Question: My layout is very complex. I have to make full page scrollable so what i did is - i have a gridView adapter for my gridview items and one custom adapter which has four tabs and then i set my gridview in that custom adapter. Then this whole view is set on my main activity which has a listview so its now scrolling with full page but issue is with memory.
I have 4 tab click events on custom adapter from which i am sending those click events through put extra to main activity where i have four web service and a condition that if 1st tab is selected then 1st web service call will occur and new adapter will set on main activity.
: when i click on 1st tab my memory size is 130 MB and on click of 2nd tab it raises to double so and same thing is happen when i click on 3rd tab. I am using lazy loading for loading my images which also maintains my caching, i have tried clear(), notifyDataSetChanged() but doesn't make any change. My memory is increasing on each click of tabs.
Here is my code:
:
'''
public class GallaryLoginMainActivity<T> extends BaseClass {
/**
* Description:Declare the UI components.
*/
private List<ArrayList<HashMap<String, String>>> data = null;
private ListView lstGallaryMain = null;
public ArrayList<HashMap<String, String>> userDataActivity;
public ArrayList<HashMap<String, String>> userDataSecondActivity;
private ProgressDialog loadingDialog = null;
LinkedHashMap<String, String> linkedMap;
ArrayList<Assignment> assignmentArrayList;
private String selectedTab = "popular";
private ImageLoader imageloader;
// public static ArrayAdapter mAdapter;
public ArrayAdapter mAdapter;
/**
* Description:This method use for prepare the request to get the response
* from API
*
*/
public void MediaGetFiles() {
final GallerySaxParserForGetFiles gsp = new GallerySaxParserForGetFiles();
final RestService restService = new RestService();
try {
linkedMap = new LinkedHashMap<String, String>();
gsp.parseXML(restService.getResponse());
// userDataActivity = new ArrayList<HashMap<String, String>>();
userDataActivity = gsp.userData;
System.out.println("RR : userDataActivity from LoginMainAct :" + userDataActivity.size());
System.out.println("RR : from userdataactivty for item:" + userDataActivity.get(0).toString());
data.add(userDataActivity);
} catch (Exception e) {
e.printStackTrace();
}
}
/**
* Description:This method use for prepare the request to get the response
* from API
*
*/
public void MediaGetFilesInfo() {
// new Thread(new Runnable() {
// public void run() {
GallerySaxParserForGetFileInfo gisp = new GallerySaxParserForGetFileInfo();
try {
RestService restService = new RestService();
linkedMap = new LinkedHashMap<String, String>();
System.out.println("From GallaryUserLoginMainActivity1 : " + restService.getResponse());
gisp.parseXML(restService.getResponse());
userDataSecondActivity = new ArrayList<HashMap<String, String>>();
userDataSecondActivity = gisp.userSecondData;
data.add(userDataSecondActivity);
} catch (Exception e) {
e.printStackTrace();
}
// }
// }).start();
}
/**
* Description:This method use for prepare the request to get the response
* from API
*
*/
public void MediaGetShortedFilesByPopuler() {
final GallerySaxParserForGetFiles gsp = new GallerySaxParserForGetFiles();
final RestService restService = new RestService();
try {
linkedMap = new LinkedHashMap<String, String>();
gsp.parseXML(restService.getResponse());
userDataActivity = new ArrayList<HashMap<String, String>>();
userDataActivity = gsp.userData;
data.add(userDataActivity);
data.add(userDataSecondActivity);
// };
// }.execute();
} catch (Exception e) {
e.printStackTrace();
}
}
/**
* Description:This method use for prepare the request to get the response
* from API
*
*/
public void MediaGetShortedFilesByRecent() {
final GallerySaxParserForGetFiles gsp = new GallerySaxParserForGetFiles();
final RestService restService = new RestService();
try {
linkedMap = new LinkedHashMap<String, String>();
gsp.parseXML(restService.getResponse());
userDataActivity = new ArrayList<HashMap<String, String>>();
userDataActivity = gsp.userData;
data.add(userDataActivity);
data.add(userDataSecondActivity);
} catch (Exception e) {
e.printStackTrace();
}
}
/**
* Description:This method use for prepare the request to get the response
* from API
*
*/
public void MediaGetShortedFilesByComment() {
final GallerySaxParserForGetFiles gsp = new GallerySaxParserForGetFiles();
final RestService restService = new RestService();
try {
linkedMap = new LinkedHashMap<String, String>();
gsp.parseXML(restService.getResponse());
userDataActivity = new ArrayList<HashMap<String, String>>();
userDataActivity = gsp.userData;
data.add(userDataActivity);
data.add(userDataSecondActivity);
} catch (Exception e) {
e.printStackTrace();
}
}
/**
* Description:This method use for prepare the request to get the response
* from API
*
*/
public void MediaGetShortedFilesByNearBy() {
final GallerySaxParserForGetFiles gsp = new GallerySaxParserForGetFiles();
final RestService restService = new RestService();
try {
linkedMap = new LinkedHashMap<String, String>();
gsp.parseXML(restService.getResponse());
userDataActivity = new ArrayList<HashMap<String, String>>();
userDataActivity = gsp.userData;
data.add(userDataActivity);
data.add(userDataSecondActivity);
} catch (Exception e) {
e.printStackTrace();
}
}
/** Called when the activity is first created. */
@Override
protected void onCreate(Bundle savedInstanceState) {
super.onCreate(savedInstanceState);
setContentView(R.layout.gallary_login_main_page_list);
init(GallaryLoginMainActivity.this, R.id.main, getIntent());
data = new ArrayList<ArrayList<HashMap<String, String>>>();
imageloader = new ImageLoader(getApplicationContext());
Intent intent = getIntent();
if (intent.getExtras().getString("SELECTED_TAB") != null) {
selectedTab = intent.getExtras().getString("SELECTED_TAB");
}
/*
*
* This method is used to Show The loading dialog till the data
* loads for main page.
*/
new AsyncTask<Void, Void, Void>() {
protected void onPreExecute() {
loadingDialog = ProgressDialog.show(GallaryLoginMainActivity.this, "", "Loading. Please wait...", true);
}
@Override
protected Void doInBackground(Void... params) {
return null;
};
protected void onPostExecute(Void result) {
if (selectedTab.equalsIgnoreCase("popular")) {
MediaGetShortedFilesByPopuler();
} else if (selectedTab.equalsIgnoreCase("recent")) {
MediaGetShortedFilesByRecent();
} else if (selectedTab.equalsIgnoreCase("commented")) {
MediaGetShortedFilesByComment();
}
if (mAdapter != null) {
mAdapter = null;
mAdapter.clear();
}
if (mAdapter == null) {
lstGallaryMain = (ListView) findViewById(R.id.lstGallaryMain);
mAdapter = new GalleryCustomAdapterForMainPage<T>(GallaryLoginMainActivity.this, data);
// mAdapter.notifyDataSetChanged();
}
lstGallaryMain.setAdapter(mAdapter);
if (loadingDialog != null && loadingDialog.isShowing()) {
loadingDialog.dismiss();
}
};
}.execute();
}
}
@Override
protected void onResume() {
System.gc();
super.onResume();
}
@Override
protected void onPause() {
super.onPause();
System.gc();
}
@Override
public void onLowMemory() {
super.onLowMemory();
imageloader.clearCache();
}
@Override
protected void onDestroy() {
lstGallaryMain.setAdapter(null);
userDataActivity = null;
userDataSecondActivity = null;
System.gc();
super.onDestroy();
}
}
'''
:
'''
public class GalleryCustomAdapterForMainPage<T> extends ArrayAdapter<T> {
public static int gridviewHeight = 0;
private GridView refGridView;
/**
* Description:Declare the UI components.
*/
List<ArrayList<HashMap<String, String>>> data = null;
public ArrayList<HashMap<String, String>> userDataActivity;
public ArrayList<HashMap<String, String>> userDataSecondActivity;
private ProgressDialog loadingDialog = null;
// AQuery listAQ;
private Activity mContext = null;
private LayoutInflater inflater = null;
Bitmap galleryBitmapHadnling = null;
private PopupWindow mpopup;
LinkedHashMap<String, String> linkedMap;
Holder1 h1;
GalleryMainActivityGridViewAdapter gmaga = null;
private ImageLoader imageloader;
/**
* This method is use to set object that will control the listview
*
* @param activity
* that creates this thing
* @param data
* bind to this listview
*/
// This Class is used to Declare a CustomAdapter that we use to join the
// data set and the ListView
public GalleryCustomAdapterForMainPage(Activity activity, List data) {
super(activity, R.layout.gallery_main_page_content, data);
this.mContext = activity;
// listAQ = new AQuery(mContext);
this.data = data;
this.userDataActivity = this.data.get(0);
System.out.println("userDataActivity is : " + userDataActivity);
this.userDataSecondActivity = this.data.get(1);
// listAQ = new AQuery(mContext);
// Get a new instance of the layout view
inflater = (LayoutInflater) activity.getSystemService(Context.LAYOUT_INFLATER_SERVICE);
imageloader = new ImageLoader(mContext);
}
// Total number of things contained within the adapter
@Override
public int getCount() {
return this.data.size() - 1;
}
// create View for each item referenced by the Adapter
@SuppressWarnings("deprecation")
@Override
public View getView(int position, View convertView, ViewGroup parent) {
if (convertView == null) {
/* create a new view of our layout and inflate it in the row */
// Inflate the layout
convertView = inflater.inflate(R.layout.gallery_main_page_content, null);
// System.gc();
h1 = new Holder1();
// Initialize the UI components
h1.imgView_Gallery_Main_Background = (ImageView) convertView.findViewById(R.id.imgView_Gallery_Main_Background);
h1.txtView_main_img_title = (TextView) convertView.findViewById(R.id.txtView_main_img_title);
Typeface typeForTitile = Typeface.createFromAsset(getContext().getAssets(), "fonts/helvetica_bold_neue.ttf");
h1.txtView_main_img_title.setTypeface(typeForTitile);
h1.texView_featured = (TextView) convertView.findViewById(R.id.texView_featured);
Typeface typeForFeatured = Typeface.createFromAsset(getContext().getAssets(), "fonts/gotham_black_1.ttf");
h1.texView_featured.setTypeface(typeForFeatured);
h1.txtView_assignment_detail = (TextView) convertView.findViewById(R.id.txtView_assignment_detail);
Typeface typeAssignmentDetail = Typeface.createFromAsset(getContext().getAssets(), "fonts/arial_bold_1.ttf");
h1.txtView_assignment_detail.setTypeface(typeAssignmentDetail);
h1.imgView_Main_TumbNail = (ImageView) convertView.findViewById(R.id.imgView_Main_TumbNail);
h1.txtView_gallery_main_person_name = (TextView) convertView.findViewById(R.id.txtView_gallery_main_person_name);
Typeface txtViewPersonName = Typeface.createFromAsset(getContext().getAssets(), "fonts/arial_bold.ttf");
h1.txtView_gallery_main_person_name.setTypeface(txtViewPersonName);
h1.txtView_gallery_main_views = (TextView) convertView.findViewById(R.id.txtView_gallery_main_views);
Typeface txtViewViews = Typeface.createFromAsset(getContext().getAssets(), "fonts/arial_bold.ttf");
h1.txtView_gallery_main_views.setTypeface(txtViewViews);
h1.texView_gallery_main_comment = (TextView) convertView.findViewById(R.id.texView_gallery_main_comment);
Typeface txtViewComments = Typeface.createFromAsset(getContext().getAssets(), "fonts/arial_bold.ttf");
h1.texView_gallery_main_comment.setTypeface(txtViewComments);
h1.texView_gallery_main_favorite = (TextView) convertView.findViewById(R.id.texView_gallery_main_favorite);
Typeface txtViewFavorite = Typeface.createFromAsset(getContext().getAssets(), "fonts/arial_bold.ttf");
h1.texView_gallery_main_favorite.setTypeface(txtViewFavorite);
h1.btn_Gallery_Main_ShowMe = (RadioButton) convertView.findViewById(R.id.btn_Gallery_Main_ShowMe);
h1.btn_Gallery_Tab_Popular = (RadioButton) convertView.findViewById(R.id.btn_Gallery_Tab_Popular);
Typeface TabPopular = Typeface.createFromAsset(getContext().getAssets(), "fonts/helvetica_ce_regular.ttf");
h1.btn_Gallery_Tab_Popular.setTypeface(TabPopular);
h1.btn_Gallery_Tab_Popular.setChecked(true);
h1.btn_Gallery_Tab_recent = (RadioButton) convertView.findViewById(R.id.btn_Gallery_Tab_recent);
Typeface TabRecent = Typeface.createFromAsset(getContext().getAssets(), "fonts/helvetica_ce_regular.ttf");
h1.texView_gallery_main_favorite.setTypeface(TabRecent);
h1.btn_Gallery_Tab_Commented = (RadioButton) convertView.findViewById(R.id.btn_Gallery_Tab_Commented);
Typeface TabCommented = Typeface.createFromAsset(getContext().getAssets(), "fonts/helvetica_ce_regular.ttf");
h1.texView_gallery_main_favorite.setTypeface(TabCommented);
h1.btn_Gallery_Tab_Nearby = (RadioButton) convertView.findViewById(R.id.btn_Gallery_Tab_Nearby);
Typeface TabNearby = Typeface.createFromAsset(getContext().getAssets(), "fonts/helvetica_ce_regular.ttf");
h1.texView_gallery_main_favorite.setTypeface(TabNearby);
h1.imgView_ForPlayVideo = (ImageView) convertView.findViewById(R.id.imgView_ForPlayVideo);
if (userDataActivity.get(position).get("filetype").toString().endsWith("1")) {
h1.imgView_ForPlayVideo.setVisibility(View.GONE);
} else {
h1.imgView_ForPlayVideo.setVisibility(View.VISIBLE);
} // set the content in grid view of gallery main page
h1.gridview_Gallery = (GridView) convertView.findViewById(R.id.gridview_Gallery);
int gridHeight = (int) ((userDataActivity.size() / 3) * 140 * 1.80);
System.out.println("gridHeigh is : " + gridHeight);
if (h1.btn_Gallery_Tab_Popular != null) {
h1.txtView_gallery_main_person_name.setText(" " + userDataActivity.get(position).get("user_name"));
h1.txtView_main_img_title.setText(userDataActivity.get(position).get("title"));
h1.txtView_gallery_main_views.setText(" | " + userDataActivity.get(position).get("hits") + " views");
h1.texView_gallery_main_comment.setText(" | " + userDataActivity.get(position).get("commentcount") + " ");
h1.texView_gallery_main_favorite.setText(" | " + userDataActivity.get(position).get("votecount") + " ");
imageloader.DisplayImage(userDataActivity.get(position).get("thumbUrl") + "/12", h1.imgView_Gallery_Main_Background);
// h1.imgView_Main_TumbNail.setImageBitmap(getBitmap(userDataActivity.get(position).get("thumbUrl")
// + "/12"));
if (userDataActivity.get(position).get("publicUrl") != null) {
imageloader.DisplayImage(userDataActivity.get(position).get("publicUrl") + "/14", h1.imgView_Gallery_Main_Background);
} else {
h1.imgView_Gallery_Main_Background.setBackgroundResource(R.drawable.loading);
}
}
userDataActivity.remove(0);
if (h1.gridview_Gallery != null) {
// clearAdapter();
// setting the adapter
// if (gmaga == null) {
gmaga = new GalleryMainActivityGridViewAdapter(mContext, userDataActivity);
// }
h1.gridview_Gallery.setAdapter(gmaga);
// Total number of things contained within the adapter
int gridHeight1 = (int) ((h1.gridview_Gallery.getAdapter().getCount() / 3) * 120 * 1.80);
h1.gridview_Gallery.setLayoutParams(new LinearLayout.LayoutParams(android.view.ViewGroup.LayoutParams.FILL_PARENT, gridHeight1));
h1.gridview_Gallery.setSelector(new ColorDrawable(color.transparent));
h1.gridview_Gallery.setOnItemClickListener(new OnItemClickListener() {
public void onItemClick(AdapterView<?> arg0, View arg1, int position, long arg3) {
Intent intent = new Intent(mContext, GalleryDetailPageActivity.class);
System.out.println("pos:" + userDataActivity.get(position).get("id"));
// This will send the items via intent to Gallery detail
// page to display data on that page.
intent.putExtra("tabId", R.id.tab_b01);
intent.putExtra("tabBackgroundId", R.drawable.tab_b01_on);
mContext.startActivity(intent);
}
});
}
if (h1.btn_Gallery_Tab_Popular != null) {
h1.btn_Gallery_Tab_Popular.setOnClickListener(new OnClickListener() {
public void onClick(View v) {
Intent intent = new Intent(mContext, GallaryLoginMainActivity.class);
intent.putExtra("SELECTED_TAB", "popular");
intent.putExtra("tabId", R.id.tab_b01);
intent.putExtra("tabBackgroundId", R.drawable.tab_b01_on);
mContext.startActivity(intent);
mContext.finish();
// }
}
});
}
if (h1.btn_Gallery_Tab_recent != null) {
h1.btn_Gallery_Tab_recent.setOnClickListener(new OnClickListener() {
@Override
public void onClick(View v) {
Intent intent = new Intent(mContext, GallaryLoginMainActivity.class);
intent.putExtra("SELECTED_TAB", "recent");
intent.putExtra("tabId", R.id.tab_b01);
intent.putExtra("tabBackgroundId", R.drawable.tab_b01_on);
mContext.startActivity(intent);
mContext.finish();
// }
}
});
}
if (h1.btn_Gallery_Tab_Commented != null) {
h1.btn_Gallery_Tab_Commented.setOnClickListener(new OnClickListener() {
@Override
public void onClick(View v) {
Intent intent = new Intent(mContext, GallaryLoginMainActivity.class);
intent.putExtra("SELECTED_TAB", "commented");
intent.putExtra("tabId", R.id.tab_b01);
intent.putExtra("tabBackgroundId", R.drawable.tab_b01_on);
mContext.startActivity(intent);
mContext.finish();
// }
}
});
}
convertView.setTag(h1);
}
return convertView;
}
private class Holder1 {
ImageView imgView_Gallery_Main_Background;
TextView txtView_main_img_title;
TextView texView_featured;
RadioButton btn_Gallery_Tab_Popular;
RadioButton btn_Gallery_Tab_recent;
RadioButton btn_Gallery_Tab_Commented;
RadioButton btn_Gallery_Tab_Nearby;
ImageView imgView_Main_TumbNail;
TextView txtView_assignment_detail;
TextView txtView_assignment_name;
TextView txtView_gallery_main_person_name;
TextView txtView_gallery_main_views;
TextView texView_gallery_main_comment;
TextView texView_gallery_main_favorite;
RadioButton btn_Gallery_Main_ShowMe;
GridView gridview_Gallery;
ImageView imgView_ForPlayVideo;
}
}
'''
:
'''
public class GalleryMainActivityGridViewAdapter extends BaseAdapter {
// AQuery listAQ;
private Context mContext;
int layoutResourceId;
ArrayList<HashMap<String, String>> dataArray;
ArrayList<Boolean> selected;
private GallerySmartLazyLoader lazyloader;
private ImageLoader imageloder;
public static String dataExtension = " Views";
public GalleryMainActivityGridViewAdapter(Context context, ArrayList<HashMap<String, String>> resultArray) {
this.mContext = context;
// this.layoutResourceId = layoutId;
this.dataArray = resultArray;
// listAQ = new AQuery(mContext);
lazyloader = new GallerySmartLazyLoader(mContext);
imageloder = new ImageLoader(mContext.getApplicationContext());
// aa = new ArrayAdapter<Photo>(mContext, layoutResourceId);
}
public int getCount() {
return dataArray.size();
}
public void clear() {
dataArray.clear();
}
public Object getItem(int position) {
return position;
}
public long getItemId(int position) {
return position;
}
// BitmapFactory.Options options = null;
// Bitmap cachedImage;
@SuppressWarnings("deprecation")
public View getView(int position, View convertView, ViewGroup parent) {
String url = null;
GalleryHolder holder = null;
if (convertView == null) {
convertView = ((LayoutInflater) mContext.getSystemService(Context.LAYOUT_INFLATER_SERVICE)).inflate(R.layout.gallery_main_page_grid_item, parent, false);
convertView.setTag(holder);
} else {
holder = (GalleryHolder) convertView.getTag();
}
holder = new GalleryHolder();
try {
String thumbnail = dataArray.get(position).get("thumbUrl") + "/11";
holder.imgView_Grid_Thumbnail_Gallery = (ImageView) convertView.findViewById(R.id.imgView_Grid_Thumbnail_Gallery);
if (holder.imgView_Grid_Thumbnail_Gallery != null) {
}
} catch (Exception e) {
e.printStackTrace();
}
holder.txtView_Grid_Name_Gallery = (TextView) convertView.findViewById(R.id.txtView_Grid_Name_Gallery);
Typeface TabGridname = Typeface.createFromAsset(convertView.getContext().getAssets(), "fonts/arial_bold.ttf");
holder.txtView_Grid_Name_Gallery.setTypeface(TabGridname);
if (holder.txtView_Grid_Name_Gallery != null) {
// holder.txtView_Grid_Name_Gallery.getId()).text(dataArray.get(position).get("user_name"));
holder.txtView_Grid_Name_Gallery.setText(dataArray.get(position).get("user_name"));
Typeface txtViewForName = Typeface.createFromAsset(convertView.getContext().getAssets(), "fonts/arial_bold.ttf");
holder.txtView_Grid_Name_Gallery.setTypeface(txtViewForName);
}
ImageView v = holder.imgView_GridItem_Gallery = (ImageView) convertView.findViewById(R.id.imgView_GridItem_Gallery);
if (holder.imgView_GridItem_Gallery != null) {
String publicUrl = dataArray.get(position).get("publicUrl") + "/14";
imageloder.DisplayImage(publicUrl, holder.imgView_GridItem_Gallery);
}
holder.txtView_Grid_Views_Gallery = (TextView) convertView.findViewById(R.id.txtView_Grid_Views_Gallery);
Typeface TabGriddetail = Typeface.createFromAsset(convertView.getContext().getAssets(), "fonts/helvetica_ce_regular.ttf");
holder.txtView_Grid_Name_Gallery.setTypeface(TabGriddetail);
if (holder.txtView_Grid_Views_Gallery != null) {
if (isPopuler) {
holder.txtView_Grid_Views_Gallery.setText(dataArray.get(position).get("hits") + dataExtension);
}
else if (isUpload) {
GalleryMainActivityGridViewAdapter.dataExtension = dataArray.get(position).get("upload");
holder.txtView_Grid_Views_Gallery.setText(dataArray.get(position).get("upload"));
}
else if (isComments) {
holder.txtView_Grid_Views_Gallery.setText(dataArray.get(position).get("commentcount") + dataExtension);
}
// else if (isNearby) {
// aq.id(holder.txtView_Grid_Views_Gallery.getId()).text(dataArray.get(position).get("commentcount")
// + dataExtension);
// }
Typeface txtViewForViews = Typeface.createFromAsset(convertView.getContext().getAssets(), "fonts/arial_bold.ttf");
holder.txtView_Grid_Views_Gallery.setTypeface(txtViewForViews);
}
holder.imgView_Grid_PlayVideo = (ImageView) convertView.findViewById(R.id.imgView_Grid_PlayVideo);
if (holder.imgView_Grid_PlayVideo != null) {
if (dataArray.get(position).get("filetype").toString().equals("1")) {
holder.imgView_Grid_PlayVideo.setVisibility(View.GONE);
} else {
holder.imgView_Grid_PlayVideo.setVisibility(View.VISIBLE);
}
}
return convertView;
}
class GalleryHolder {
ImageView imgView_Grid_PlayVideo;
ImageView imgView_Grid_Thumbnail_Gallery;
TextView txtView_Grid_Views_Gallery;
TextView txtView_Grid_Name_Gallery;
ImageView imgView_GridItem_Gallery;
}
}
'''

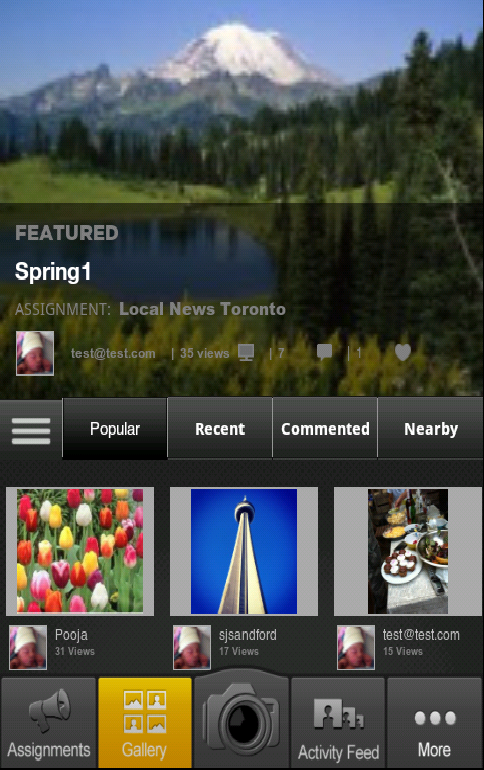
Answer: The description you showed is indicating a possible memory leak. Check my answer for <URL>. My guess is that you should use the 'Application' context instead of the 'Activity' context in your code. Use the video in the answer mentioned to know how to identify the leak.